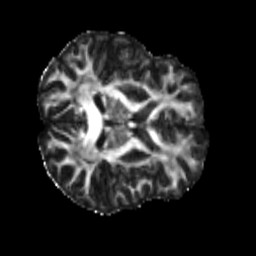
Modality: FA
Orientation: axial
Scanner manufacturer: siemens
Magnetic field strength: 3 T
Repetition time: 4 s
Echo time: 0.0594 s